Question: I'm trying to use a <URL>. I've followed the example code but for whatever reason the dialog show but with no options
My Code:
'''
ElementListSelectionDialog dialog =
new ElementListSelectionDialog(shlSpriteCreator, new LabelProvider());
dialog.setMultipleSelection(false);
dialog.setIgnoreCase(true);
dialog.setAllowDuplicates(true);
dialog.setMessage("Select an AI");
dialog.setTitle("What AI to use?");
dialog.setElements(new String[]{"HELLO","GOODBYE"});
if (dialog.open() == Window.OK) {
aiControllerLocation = (String) dialog.getFirstResult();
}
'''
The resulting dialog:

I originally used an array of classes but since it would not work I substituted for a list of trivial strings although as I understand it by using the <URL> representation.
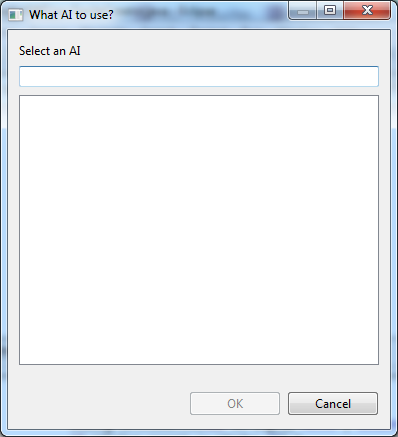
Answer: This type of dialog works normally under Workbench UI. To run this dialog correctly you should use the sample code
'''
ElementListSelectionDialog dialog =
new ElementListSelectionDialog(PlatformUI.getWorkbench().getDisplay().getActiveShell(), new LabelProvider());
'''